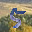
Label: 5